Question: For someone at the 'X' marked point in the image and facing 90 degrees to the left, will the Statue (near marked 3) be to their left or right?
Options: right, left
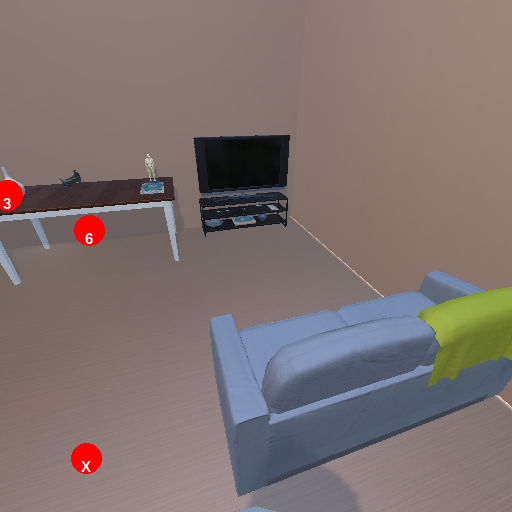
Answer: right